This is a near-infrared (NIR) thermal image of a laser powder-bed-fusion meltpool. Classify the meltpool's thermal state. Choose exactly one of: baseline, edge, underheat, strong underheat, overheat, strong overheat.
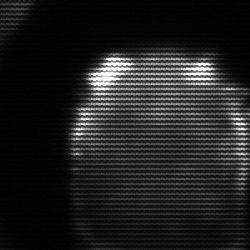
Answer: edge